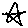
Label: star